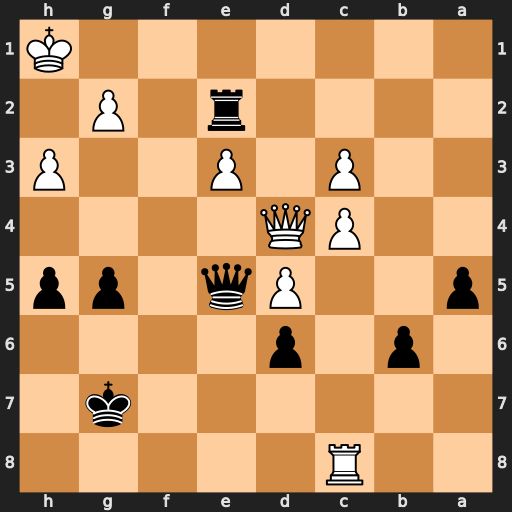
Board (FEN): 2R5/6k1/1p1p4/p2Pq1pp/2PQ4/2P1P2P/4r1P1/7K
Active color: b
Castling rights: -
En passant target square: -
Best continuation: Re1#